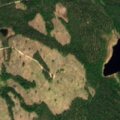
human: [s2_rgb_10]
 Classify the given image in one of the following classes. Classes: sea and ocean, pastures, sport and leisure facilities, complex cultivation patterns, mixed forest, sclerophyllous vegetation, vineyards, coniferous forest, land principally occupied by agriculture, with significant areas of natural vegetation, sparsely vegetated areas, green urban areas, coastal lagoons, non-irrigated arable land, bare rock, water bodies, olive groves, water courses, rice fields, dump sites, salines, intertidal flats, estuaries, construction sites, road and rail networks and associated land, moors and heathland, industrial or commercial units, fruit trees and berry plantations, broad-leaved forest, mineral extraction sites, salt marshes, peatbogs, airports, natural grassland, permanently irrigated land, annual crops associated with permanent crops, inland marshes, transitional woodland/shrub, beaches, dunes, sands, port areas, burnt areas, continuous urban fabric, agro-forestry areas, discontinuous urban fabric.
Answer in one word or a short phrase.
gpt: coniferous forest, transitional woodland/shrub